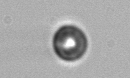
Label: Thalassiosira